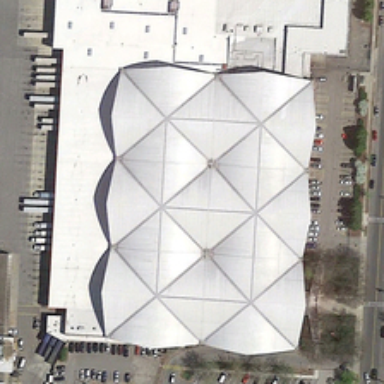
A large white building is near a road and two parking lots .